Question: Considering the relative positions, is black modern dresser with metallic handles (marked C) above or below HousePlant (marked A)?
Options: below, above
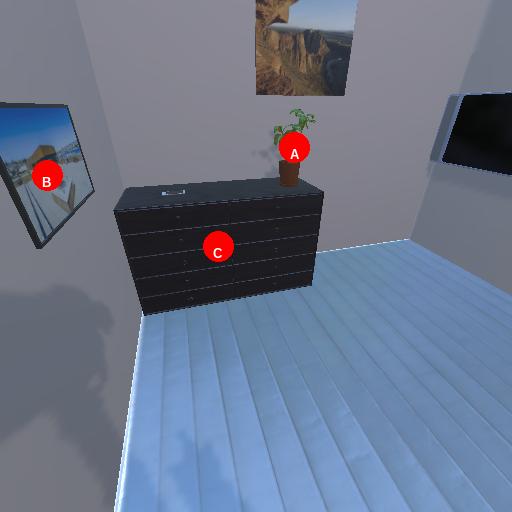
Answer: below